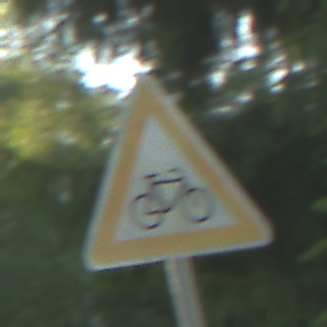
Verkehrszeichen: RadverkehrLinks
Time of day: SunriseSunset
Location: Outdoor (Suburban)
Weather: PartlyCloudy
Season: NotSpecified
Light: Natural